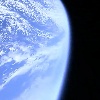
Label: cloud